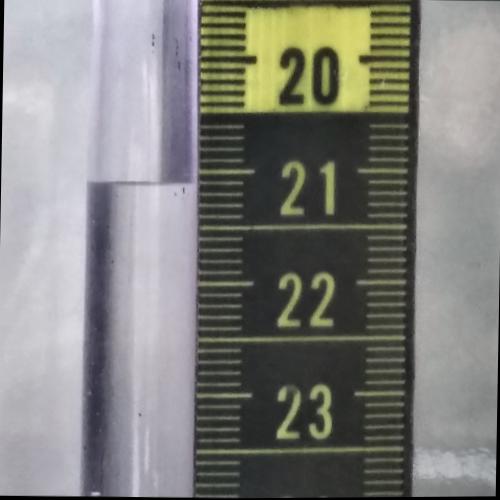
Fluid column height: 21.1 cm